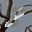
Label: 3